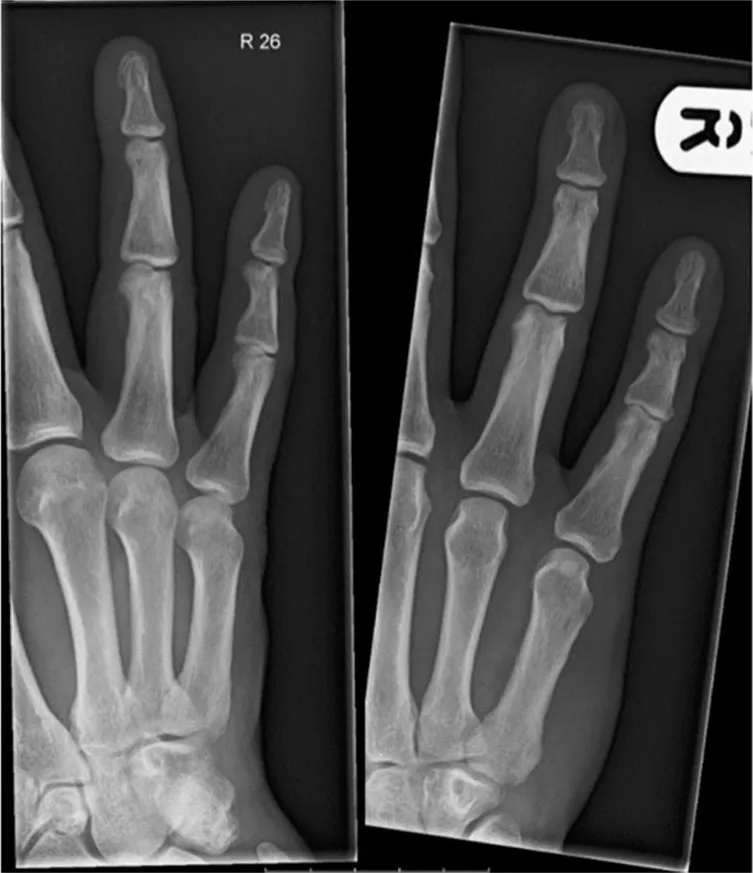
Radiograph right hand showing no bony irregularities.
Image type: radiology (x_ray)